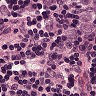
Metastatic tissue present: yes